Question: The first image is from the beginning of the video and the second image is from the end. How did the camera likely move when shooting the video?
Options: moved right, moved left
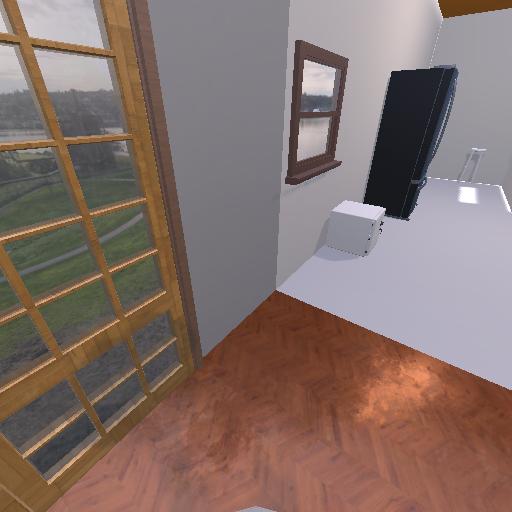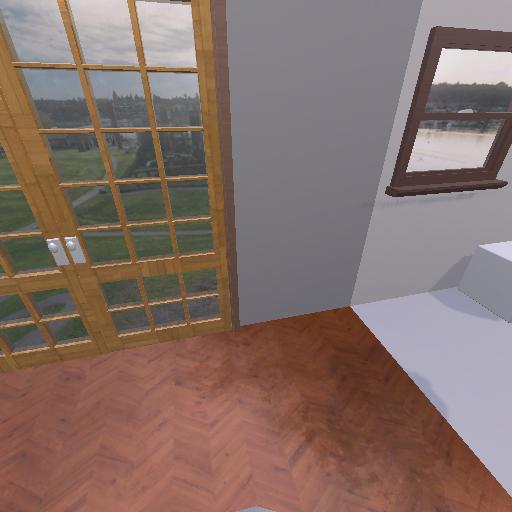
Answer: moved right